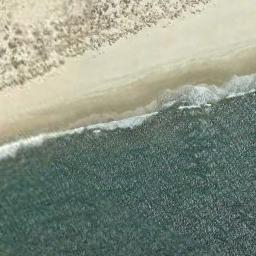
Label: beach